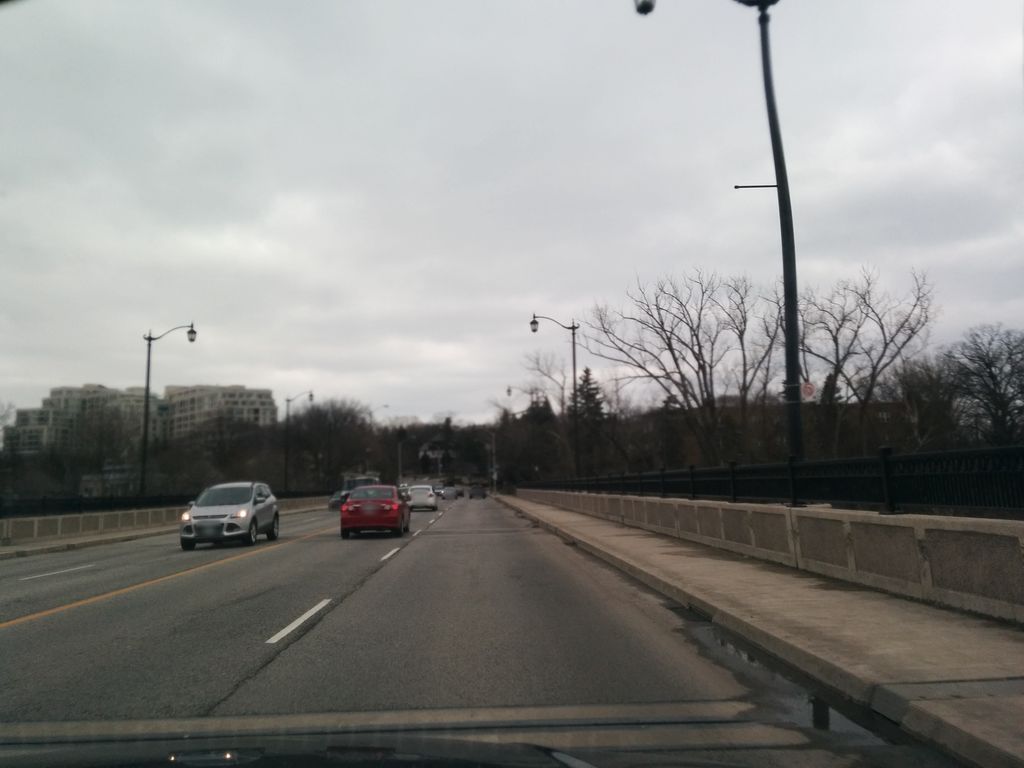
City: toronto